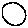
Label: circle